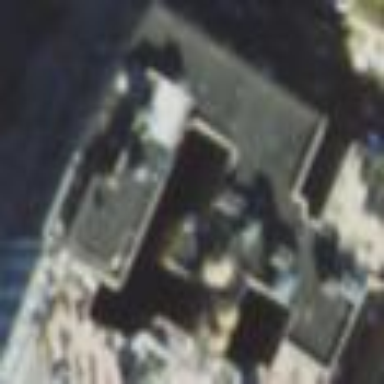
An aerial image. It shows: Building.